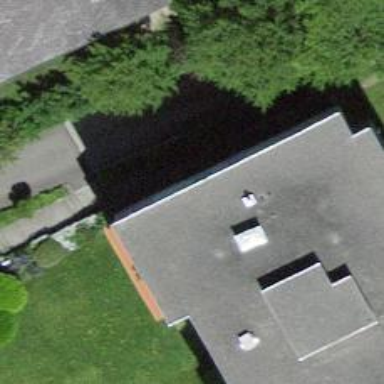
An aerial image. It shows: Building with flat roof.